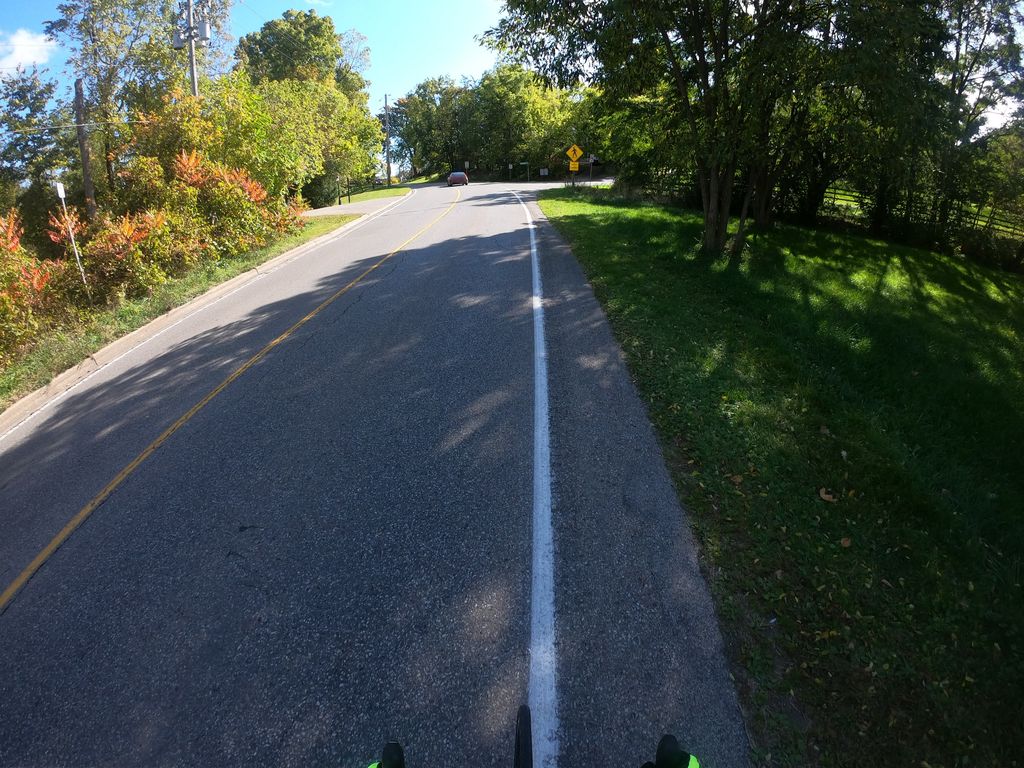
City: kitchener-waterloo